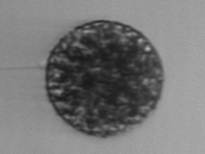
Label: Vicicitus_globosus